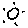
Label: sun